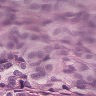
Metastatic tissue present: yes